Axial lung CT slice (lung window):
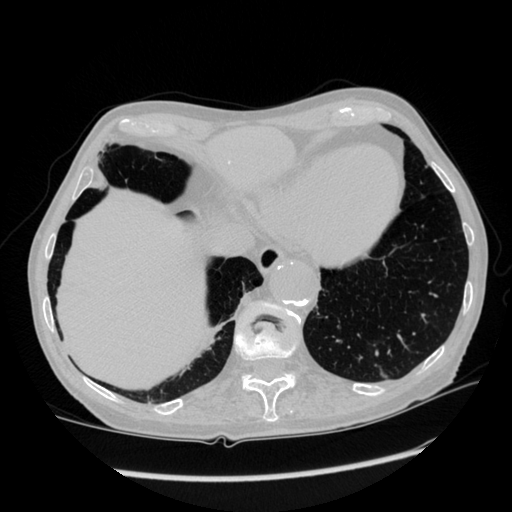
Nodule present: no